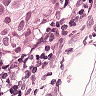
Metastatic tissue present: yes